Question: I'm having a problem in inserting data in php. It sometimes create a character like a black diamond with a question mark.

do you have any idea how can i fix it?
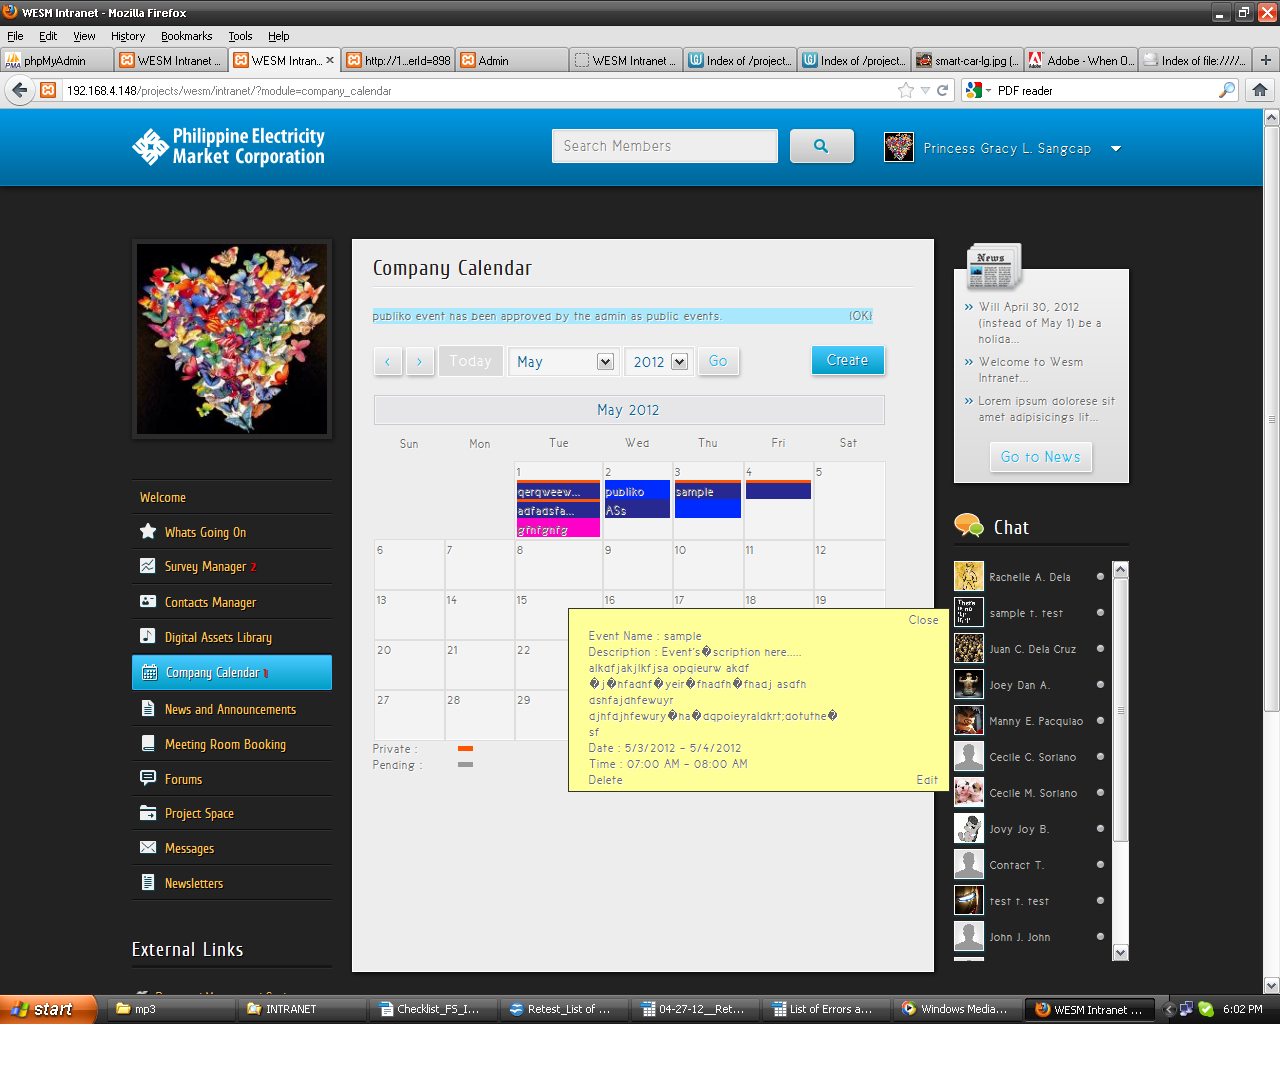
Answer: You should have the same encoding everywhere and define it.
Define the charset like this;
'''
<meta charset="UTF-8" />
'''
and in the header;
'''
header('Content-Type: text/html; charset=utf-8');
'''
You can also write your characters with <URL>, however it is always good to define the charset.
---
If you have 'ISO-8859-1'('latin1') data in your database, and the rest of the site in 'UTF-8'. Then define the charset-tag as above and use the function <URL>